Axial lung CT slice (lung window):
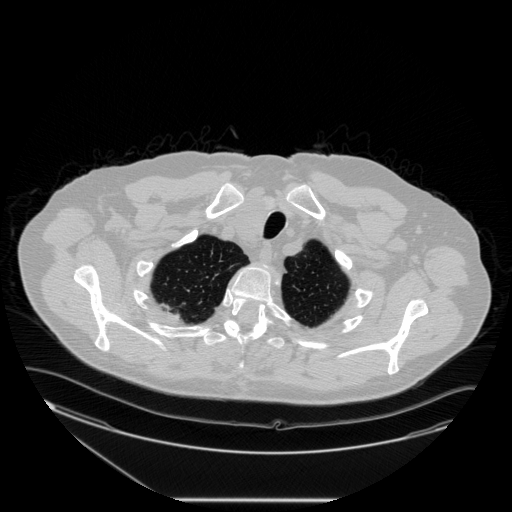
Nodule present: no